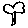
Label: tree